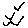
Label: bird